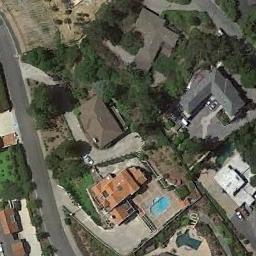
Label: medium_residential